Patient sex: M
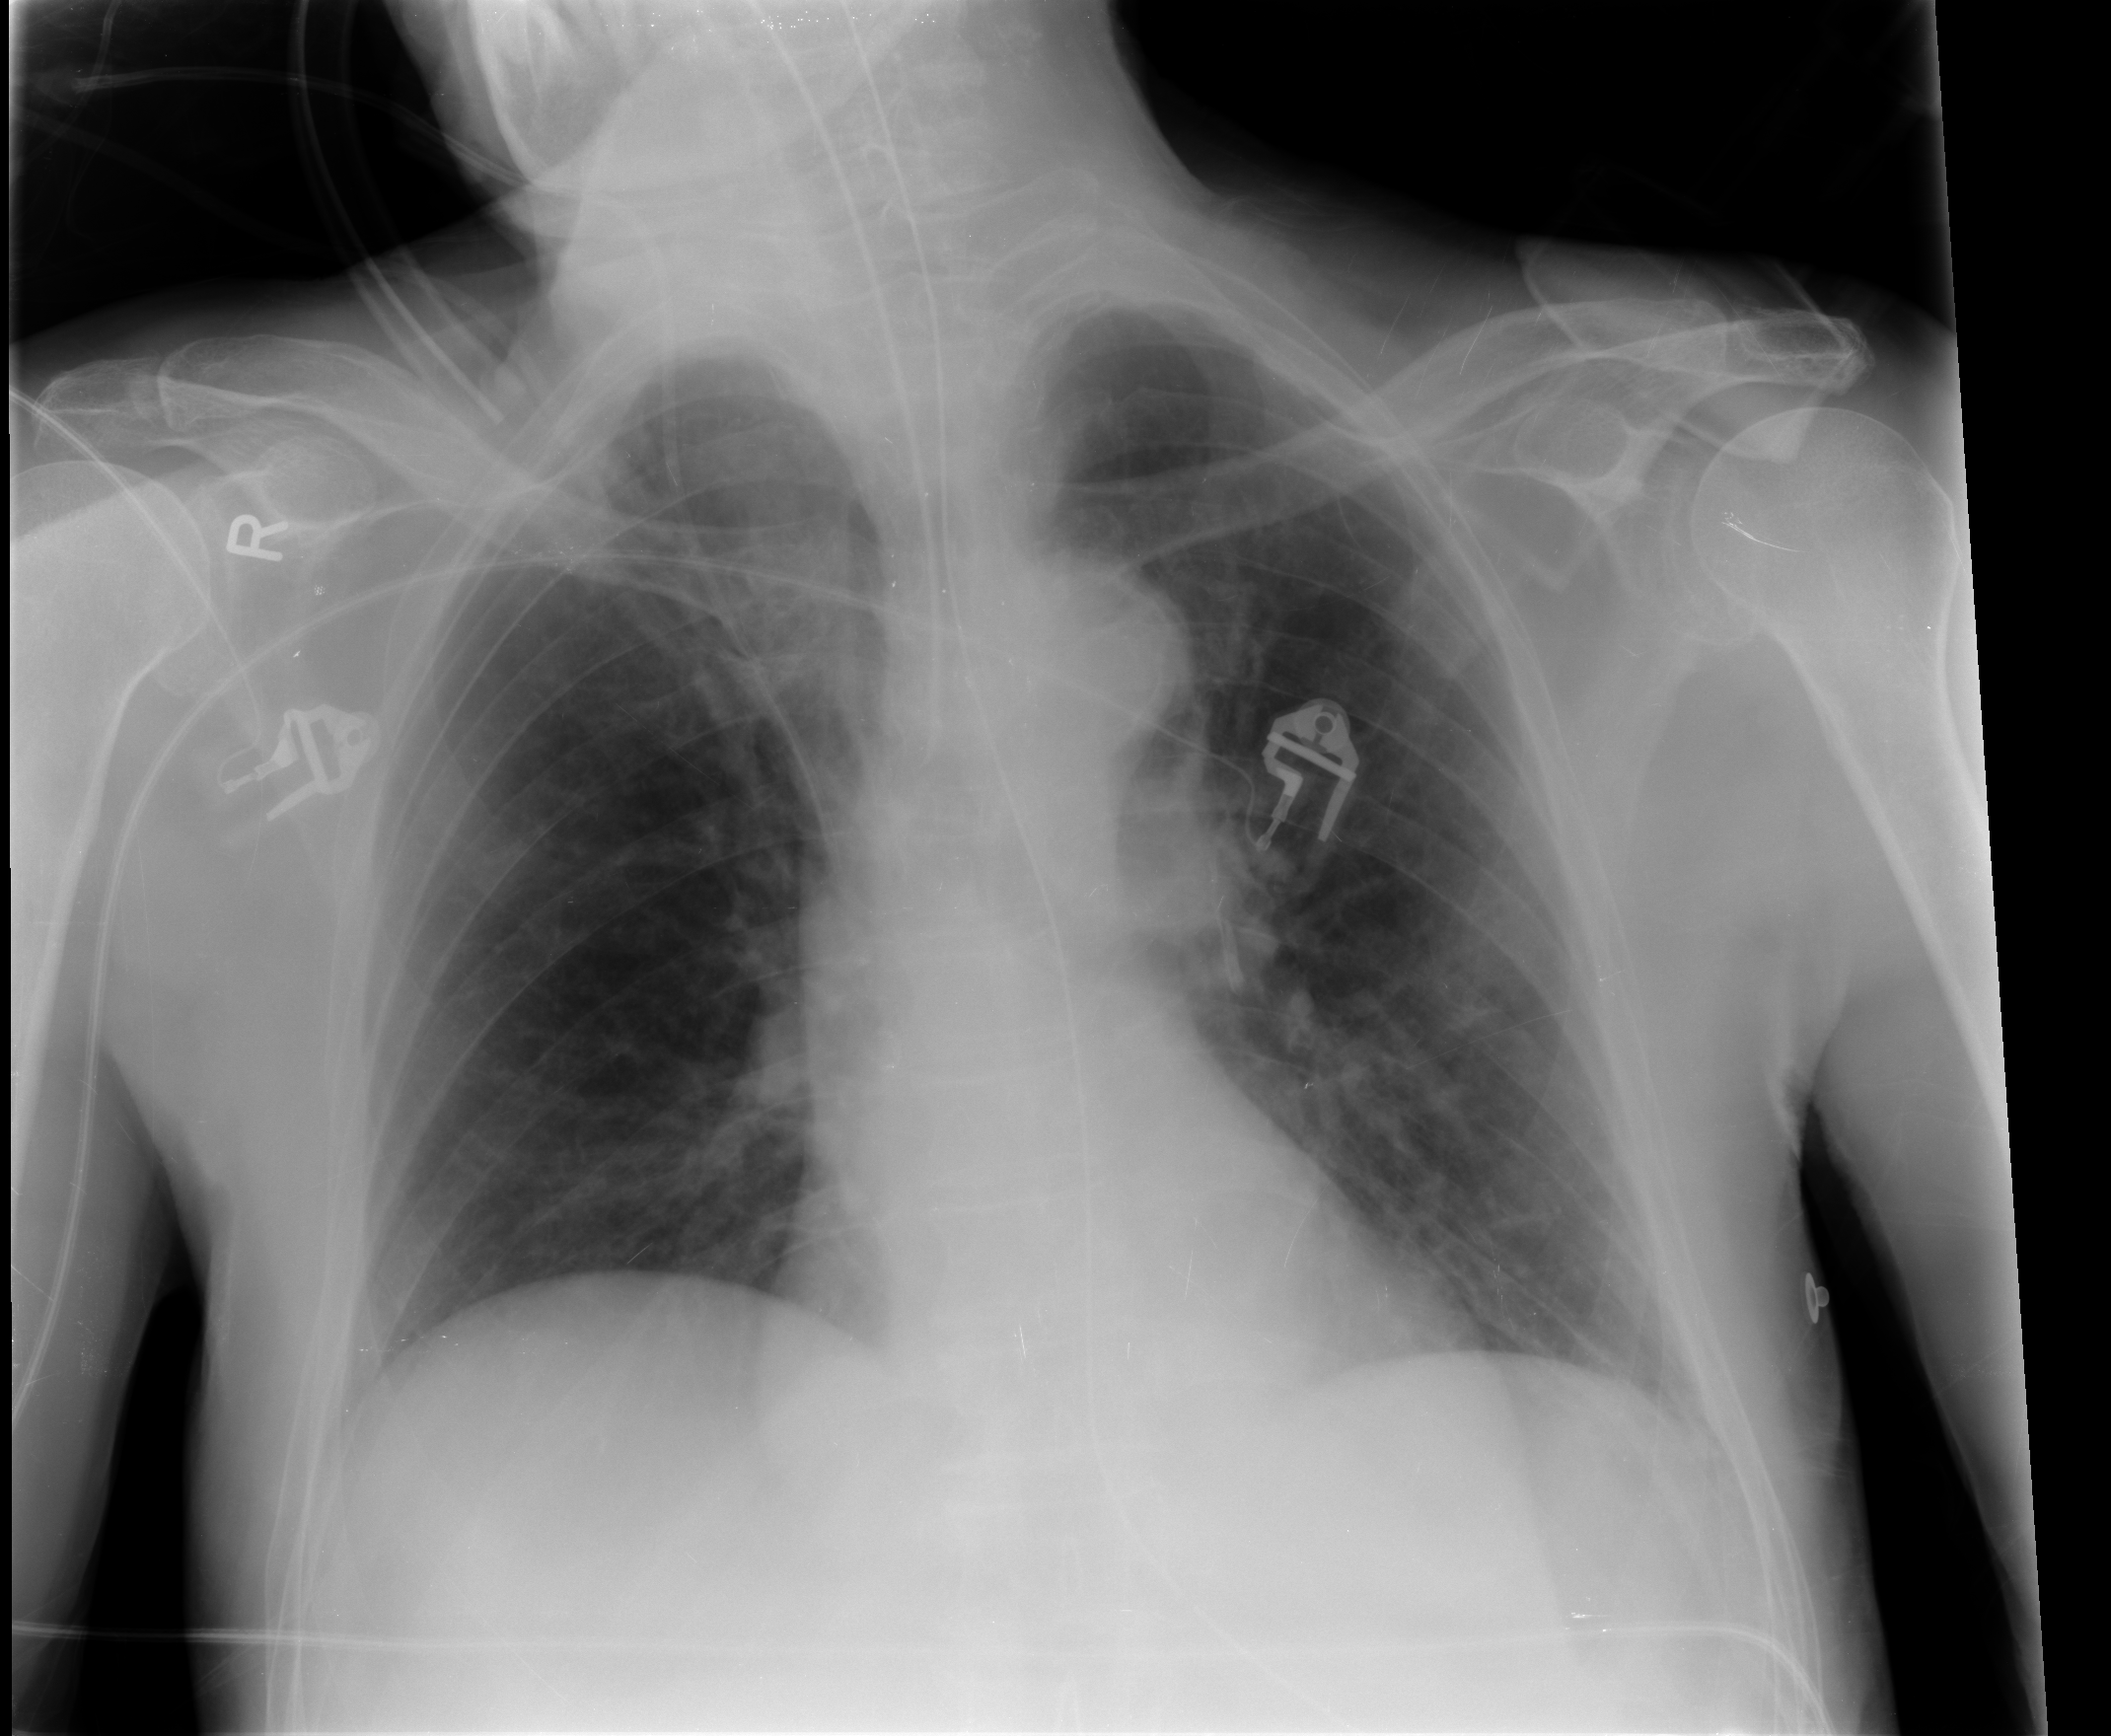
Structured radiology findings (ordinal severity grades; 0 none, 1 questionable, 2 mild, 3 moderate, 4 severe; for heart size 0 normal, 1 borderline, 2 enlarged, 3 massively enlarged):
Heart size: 0
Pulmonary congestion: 1
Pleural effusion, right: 0
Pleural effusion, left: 0
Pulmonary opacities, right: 0
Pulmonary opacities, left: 0
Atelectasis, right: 0
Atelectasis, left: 0